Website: crate-barrel
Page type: cross-sells
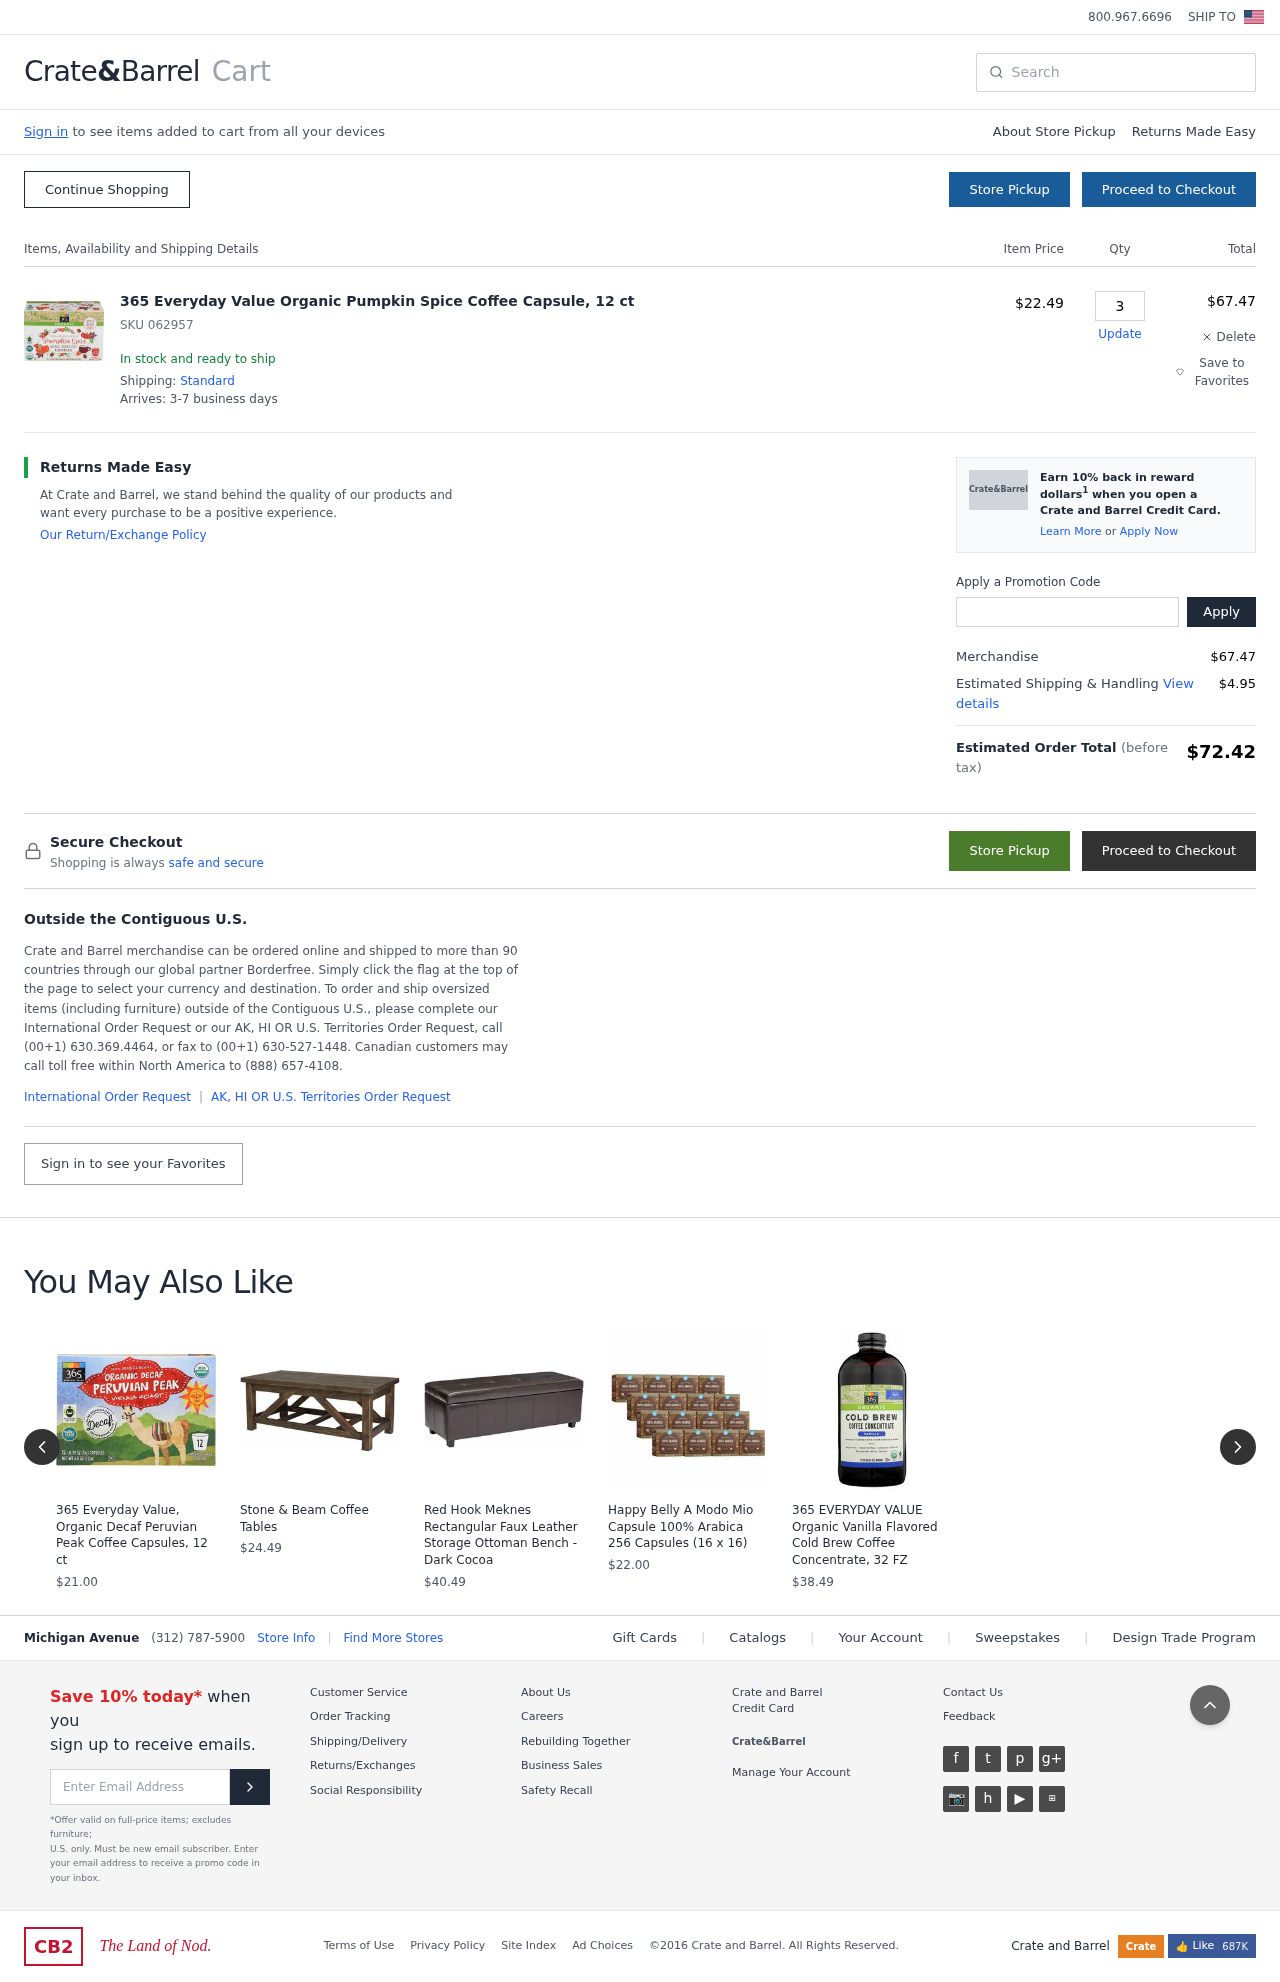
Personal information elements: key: PII_PROMO_CODE
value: PNCK63
Product elements: key: PRODUCT1_NAME
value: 365 Everyday Value Organic Pumpkin Spice Coffee Capsule, 12 ct
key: PRODUCT1_PRICE
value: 22.49
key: PRODUCT1_QUANTITY
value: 3
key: PRODUCT2_NAME
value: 365 Everyday Value, Organic Decaf Peruvian Peak Coffee Capsules, 12 ct
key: PRODUCT2_PRICE
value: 21
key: PRODUCT3_NAME
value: Stone & Beam Coffee Tables
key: PRODUCT3_PRICE
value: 24.49
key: PRODUCT4_NAME
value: Red Hook Meknes Rectangular Faux Leather Storage Ottoman Bench - Dark Cocoa
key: PRODUCT4_PRICE
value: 40.49
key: PRODUCT5_NAME
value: Happy Belly A Modo Mio Capsule 100% Arabica 256 Capsules (16 x 16)
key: PRODUCT5_PRICE
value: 22
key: PRODUCT6_NAME
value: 365 EVERYDAY VALUE Organic Vanilla Flavored Cold Brew Coffee Concentrate, 32 FZ
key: PRODUCT6_PRICE
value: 38.49
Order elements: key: ORDER_SKU
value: SKU 062957
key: ORDER_ITEM_TOTAL
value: $67.47
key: ORDER_SUBTOTAL
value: $67.47
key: ORDER_SHIPPING_COST
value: $4.95
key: ORDER_TOTAL
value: $72.42
Search elements: key: HEADER_SEARCH
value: Search